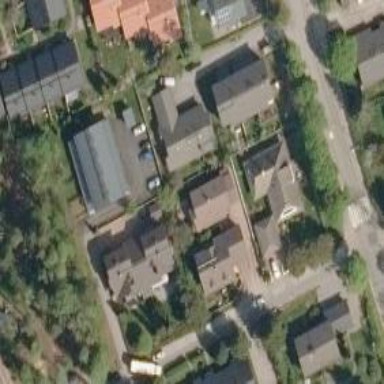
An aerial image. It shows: Driveway.